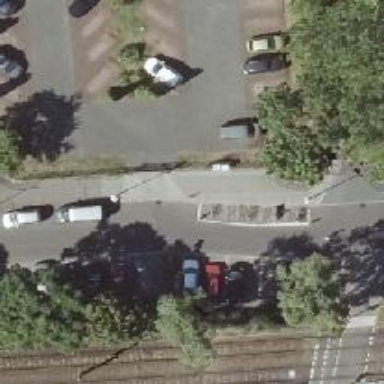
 there is perpendicular on-street parking lane."